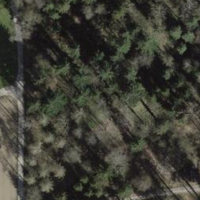
EUNIS habitat code: 41
Species observed at this site:
Impatiens parviflora